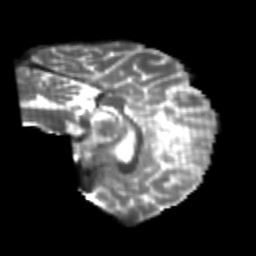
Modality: T2w
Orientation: sagittal
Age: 24
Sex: female
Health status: healthy
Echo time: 0.074 s